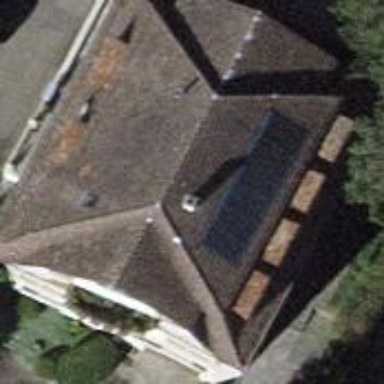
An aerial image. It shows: Building with pyramidal roof shape.